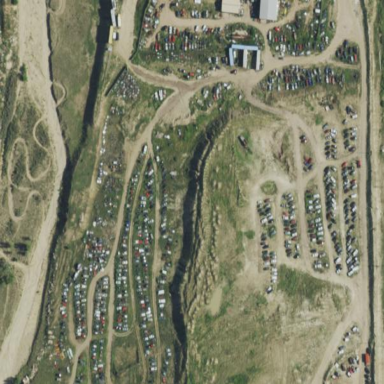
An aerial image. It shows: Scrap yard situated in industrial area.